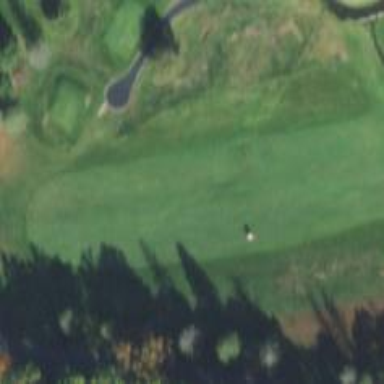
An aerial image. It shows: Grassy area designated as golf fairway.